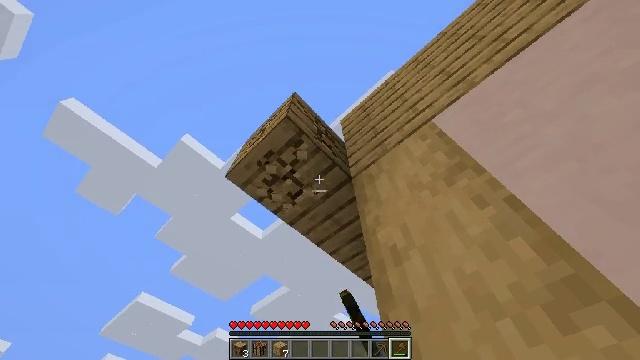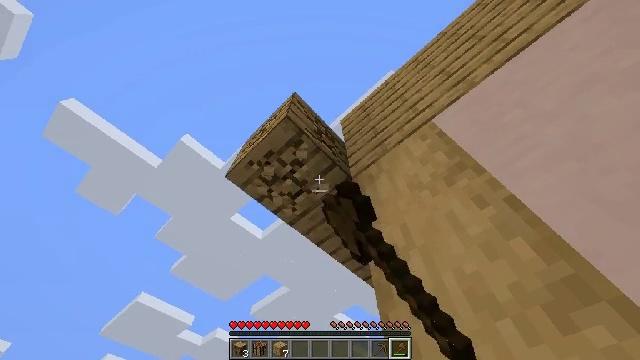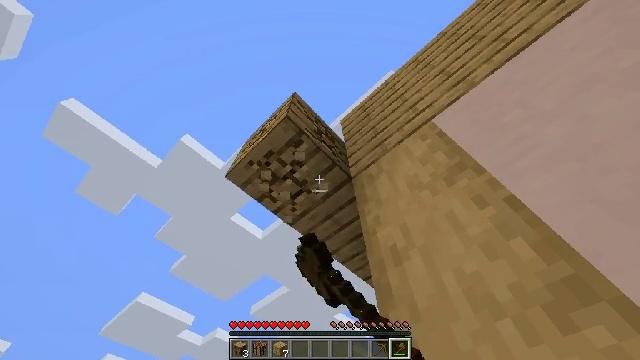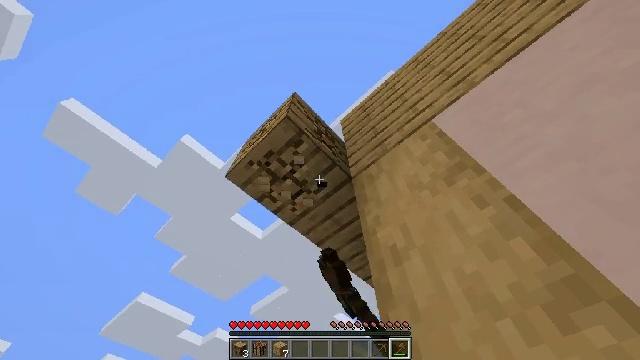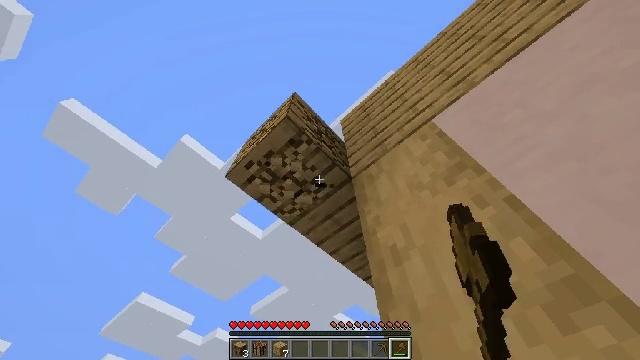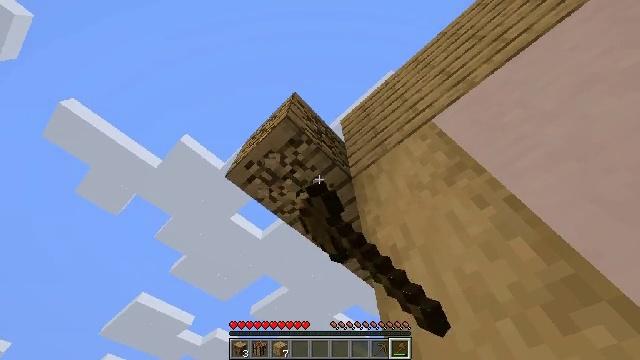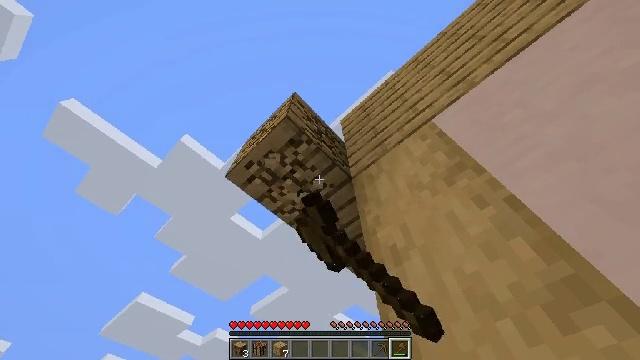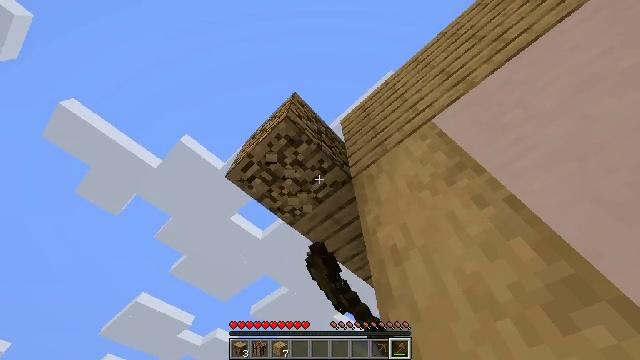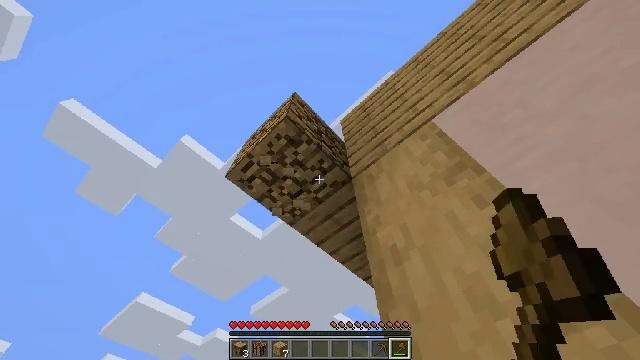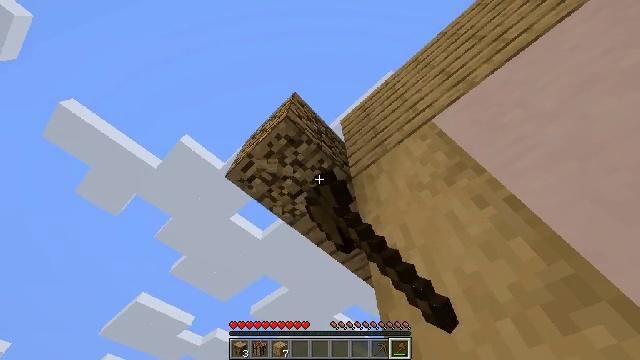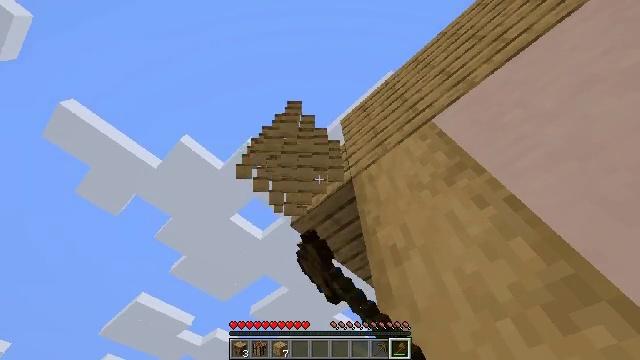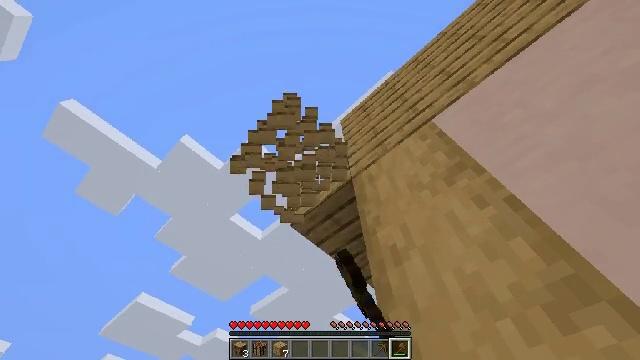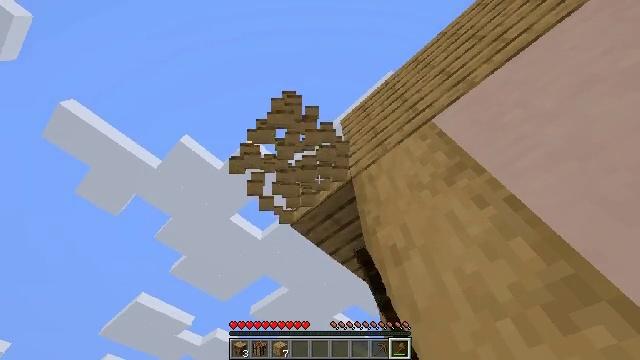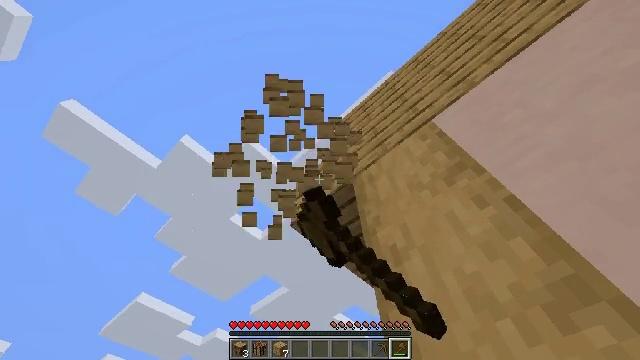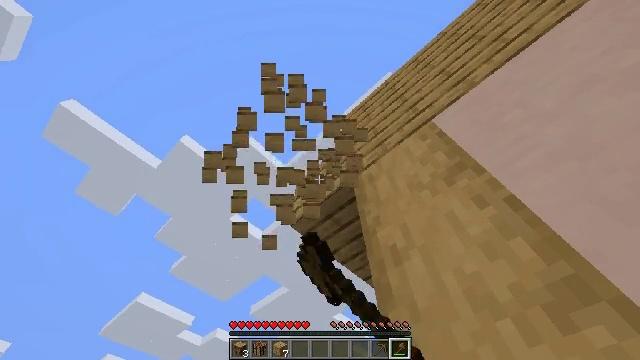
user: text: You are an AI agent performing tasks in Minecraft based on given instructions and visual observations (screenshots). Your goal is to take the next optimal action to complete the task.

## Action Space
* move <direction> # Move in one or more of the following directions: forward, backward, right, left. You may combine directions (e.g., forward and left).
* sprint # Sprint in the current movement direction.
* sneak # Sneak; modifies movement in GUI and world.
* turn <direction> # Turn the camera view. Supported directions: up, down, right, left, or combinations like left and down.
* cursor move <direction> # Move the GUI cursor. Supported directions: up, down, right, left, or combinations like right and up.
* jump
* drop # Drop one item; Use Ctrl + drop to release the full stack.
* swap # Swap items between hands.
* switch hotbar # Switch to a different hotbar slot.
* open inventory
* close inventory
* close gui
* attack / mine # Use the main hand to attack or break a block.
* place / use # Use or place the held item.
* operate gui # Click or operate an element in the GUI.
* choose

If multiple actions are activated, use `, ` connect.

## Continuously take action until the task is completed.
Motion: motion action
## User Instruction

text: Mine planks.
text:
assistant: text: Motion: attack / mine
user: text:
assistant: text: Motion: attack / mine
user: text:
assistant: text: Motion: attack / mine
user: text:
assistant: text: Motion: attack / mine
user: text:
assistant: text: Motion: attack / mine
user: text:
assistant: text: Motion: attack / mine
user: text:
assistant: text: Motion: attack / mine
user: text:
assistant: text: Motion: attack / mine
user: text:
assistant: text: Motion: attack / mine
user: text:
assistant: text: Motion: attack / mine
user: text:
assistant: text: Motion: attack / mine
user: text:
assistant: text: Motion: attack / mine
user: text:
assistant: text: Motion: attack / mine
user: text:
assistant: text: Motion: attack / mine
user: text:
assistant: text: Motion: attack / mine